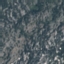
Land use / land cover: HerbaceousVegetation